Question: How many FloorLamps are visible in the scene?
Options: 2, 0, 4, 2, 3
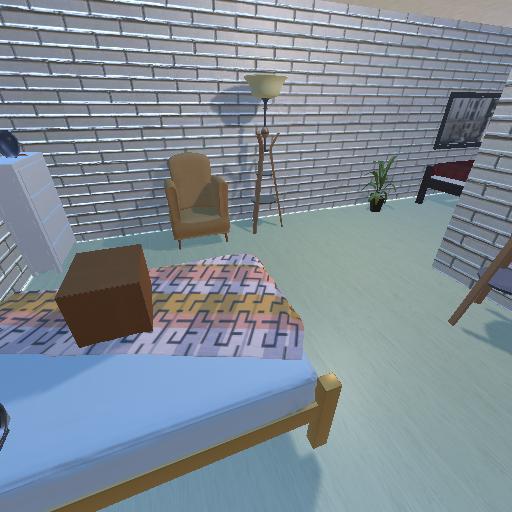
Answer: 2